Question: So, I have a minimal Spring Boot Application which is supposed to connect to a MySQL database on GCP-Cloud SQL.
When I run my application on Google App Engine locally, it manages to connect to the remote MySQL database hosted on GCP. When I deploy the very same application on GAE standard, the application (apparently deployed successfully on GCP) doesn't manage to connect to the MySQL database.
This is exactly what my application.properties file looks like:

Giving a look in the GCP logging section I see the following critical error:
'''
Uncaught exception from servlet
java.lang.RuntimeException:
org.springframework.beans.factory.BeanCreationException: Error creating bean
with name 'userRepository' defined in com.winery.backend.services.UserRepository
defined in @EnableJpaRepositories declared onJpaRepositoriesRegistrar.
EnableJpaRepositoriesConfiguration: Cannot resolve reference to bean 'jpaMappingContext'
while setting bean property 'mappingContext'; nested exception is
org.springframework.beans.factory.BeanCreationException: Error creating bean with name 'jpaMappingContext':
'''
and so on for a few thousand lines. userRepository happens to be my custom @Repository annotated interface.
Again, it works like a charm from local to cloud.
I've seen there are a few similar threads, but none of them actually provided a working solution.
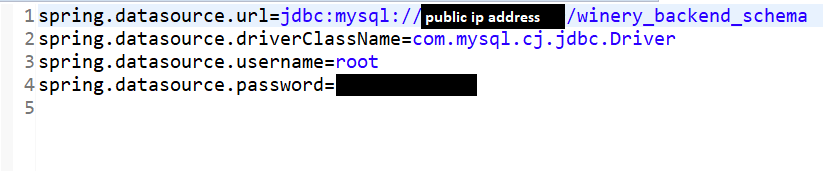
Answer: When you are trying to connect using Cloud SQL's public IP address, you need to determine the public IP of your application and <URL> it to connect to your instance. This won't apply for App Engine since it doesn't provide static IP address.
It's best practice for you use a Cloud SQL connector and include this dependency on your pom.xml:
'''
<dependency>
<groupId>com.google.cloud.sql</groupId>
<artifactId>mysql-socket-factory-connector-j-8</artifactId>
<version>1.1.0</version>
</dependency>
'''
Then create a JDBC URL <URL>:
'''
jdbc:mysql:///<DATABASE_NAME>?cloudSqlInstance=<INSTANCE_CONNECTION_NAME>&socketFactory=com.google.cloud.sql.mysql.SocketFactory&user=<MYSQL_USER_NAME>&password=<MYSQL_USER_PASSWORD>
'''
> See the instance connection name on Cloud SQL in GCP console. The format should be "project-id:region:instance-name".
You can also improve this by creating a connection pool:
'''
private static final String CLOUD_SQL_CONNECTION_NAME = System.getenv("CLOUD_SQL_CONNECTION_NAME");
private static final String DB_USER = System.getenv("DB_USER");
private static final String DB_PASS = System.getenv("DB_PASS");
private static final String DB_NAME = System.getenv("DB_NAME");
private DataSource createConnectionPool() {
HikariConfig config = new HikariConfig();
config.setJdbcUrl(String.format("jdbc:mysql:///%s", DB_NAME));
config.setUsername(DB_USER); // e.g. "root", "postgres"
config.setPassword(DB_PASS); // e.g. "my-password"
config.addDataSourceProperty("socketFactory", "com.google.cloud.sql.mysql.SocketFactory");
config.addDataSourceProperty("cloudSqlInstance", CLOUD_SQL_CONNECTION_NAME);
DataSource pool = new HikariDataSource(config);
return pool;
}
'''
To see the full context, <URL>.